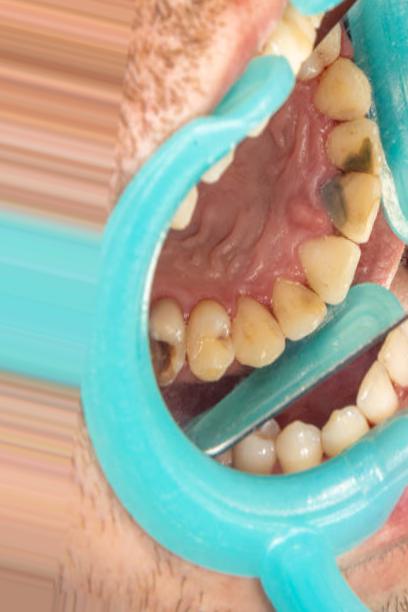
Condition: Caries